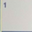
Piece: xx